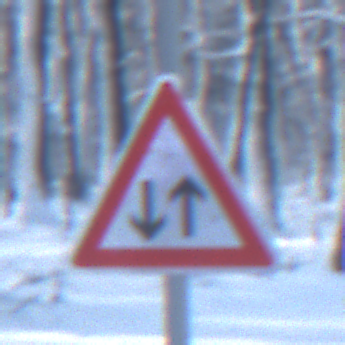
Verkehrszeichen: Gegenverkehr
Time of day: MorningAfternoon
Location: Outdoor (Nature)
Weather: Clear
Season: Winter
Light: Natural